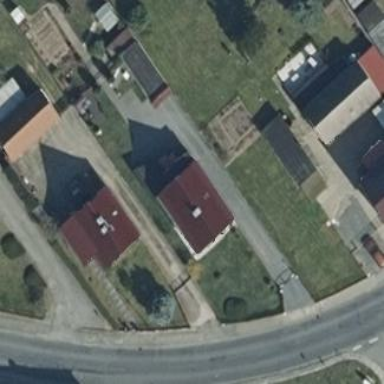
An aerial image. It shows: Simple and straightforward house.